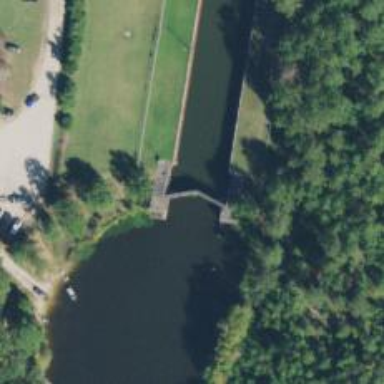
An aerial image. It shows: Lock gate on waterway.